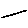
Label: line